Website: crate-barrel
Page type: store-pickup
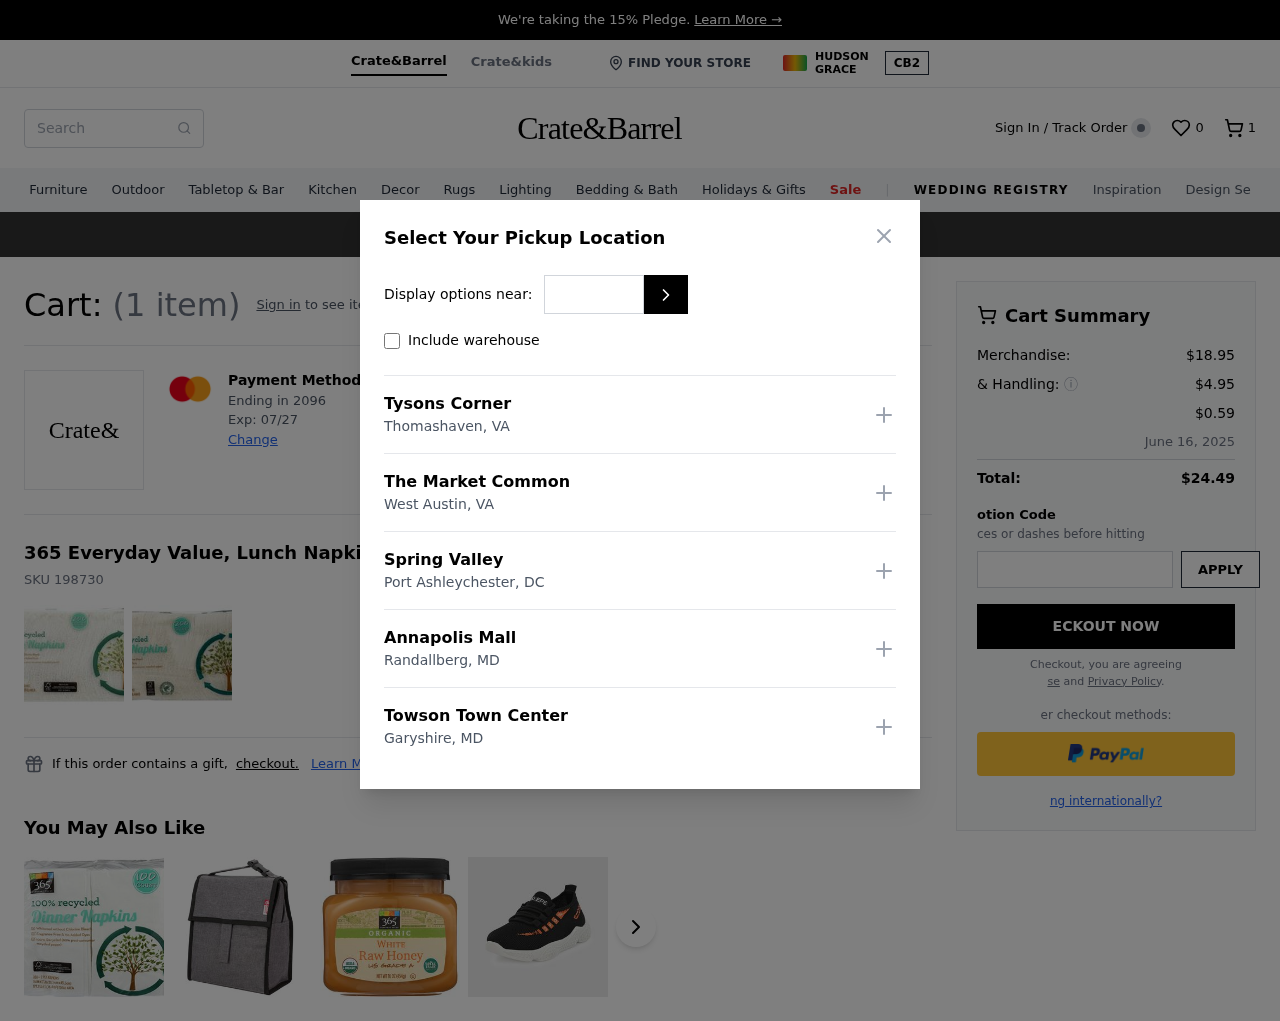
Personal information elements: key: PII_CARD_EXPIRY
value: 07/27
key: PII_CARD_LAST4
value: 2096
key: PII_LOCATION1_CITY
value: Thomashaven
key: PII_LOCATION1_NAME
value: Tysons Corner
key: PII_LOCATION1_STATE
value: VA
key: PII_LOCATION2_CITY
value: West Austin
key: PII_LOCATION2_NAME
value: The Market Common
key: PII_LOCATION2_STATE
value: VA
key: PII_LOCATION3_CITY
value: Port Ashleychester
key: PII_LOCATION3_NAME
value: Spring Valley
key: PII_LOCATION3_STATE
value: DC
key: PII_LOCATION4_CITY
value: Randallberg
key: PII_LOCATION4_NAME
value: Annapolis Mall
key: PII_LOCATION4_STATE
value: MD
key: PII_LOCATION5_CITY
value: Garyshire
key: PII_LOCATION5_NAME
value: Towson Town Center
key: PII_LOCATION5_STATE
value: MD
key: PII_POSTCODE
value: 06349
Product elements: key: PRODUCT1_NAME
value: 365 Everyday Value, Lunch Napkins, 200 ct
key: PRODUCT1_SKU
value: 198730
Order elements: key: ORDER_NUM_ITEMS
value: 1
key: ORDER_NUM_ITEMS
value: (1 item)
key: ORDER_SUBTOTAL
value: $18.95
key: ORDER_SHIPPING_COST
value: $4.95
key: ORDER_SURCHARGE
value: $0.59
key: ORDER_DELIVERY_DATE
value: June 16, 2025
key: ORDER_TOTAL
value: $24.49
Search elements: key: HEADER_SEARCH
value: Search
Other elements: key: WISHLIST_NUM_ITEMS
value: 0